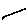
Label: line